Question: First time asking a question :)
My header DIV has a background that is curved like a wave. I have a sidebar floated to the right located in a DIV underneath the header DIV. The background image for header curves up right where sidebar is which leaves a gap where sidebar hits the bottom of the header div (because obviously divs aren't curved). I need the background of sidebar to extend underneath header so there is no gap. What should I do?
HTML:
'''
<div id="header"></div>
<div id="body>
<div id="main-content"></div>
<div id="side-bar></div>
</div>
'''
CSS:
'''
#header{
width:100%;
height:272px;
margin:0 auto;
background-image:url('../img/header.png');
background-repeat:no-repeat;
text-align:center;
'''
}
'''
#body{
width:960px;
height:auto;
margin:0 auto;
padding-bottom:159px;
'''
}
'''
#main-content{
width:60%;
height:auto;
margin:0 auto;
float:left;
padding:15px;
background-color:#fbf8ee;
'''
}
'''
#side-bar{
width:30%;
height:auto;
margin:0 auto;
float:right;
padding:10px;
background-color:#961912;
border-right:thick #558c21 solid;
border-left:thick #558c21 solid;
'''
}

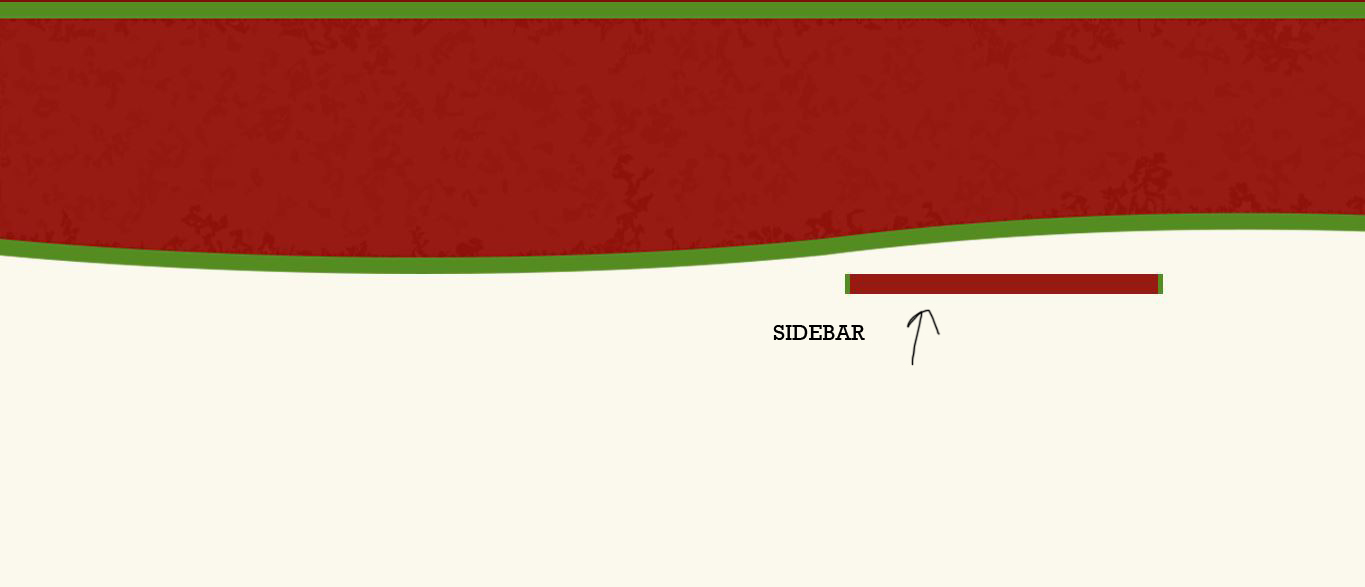
Answer: Not 100% sure on what you're wanting to achieve, but if you're wanting the sidebar to show behind the header and extend upwards, try adding to the sidebar style:
'''
margin-top: -100px; /* Higher or lower number depending on how far up you want it to go */
position: relative;
z-index: -1;
'''